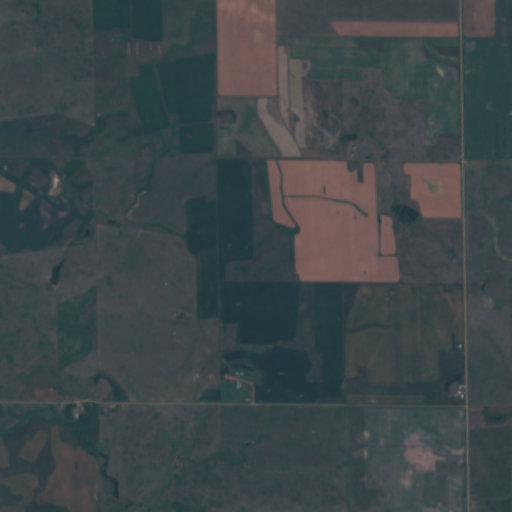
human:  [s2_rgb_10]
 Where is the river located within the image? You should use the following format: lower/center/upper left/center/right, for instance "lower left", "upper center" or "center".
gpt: The river is located in the upper of the image.
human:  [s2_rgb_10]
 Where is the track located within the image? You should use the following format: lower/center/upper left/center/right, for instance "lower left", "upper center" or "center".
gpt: There is no track in the image.